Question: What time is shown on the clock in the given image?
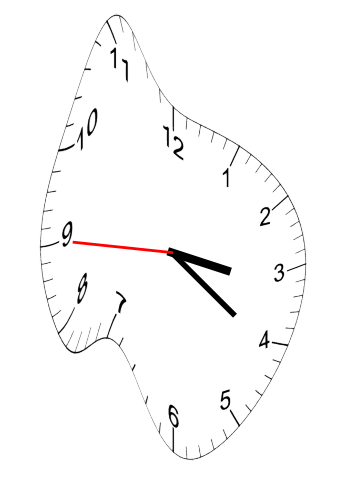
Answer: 03:20:45